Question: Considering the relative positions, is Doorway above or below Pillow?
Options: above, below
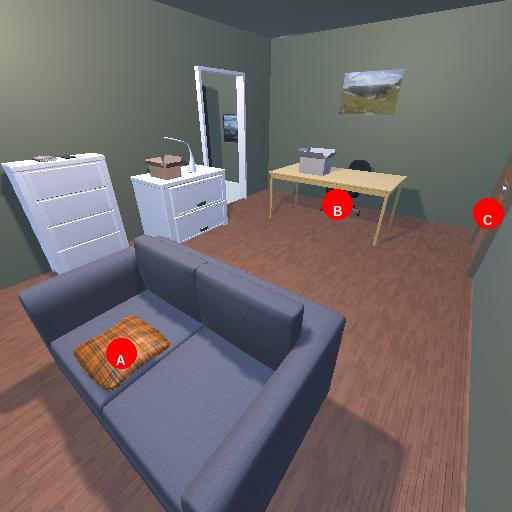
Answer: above